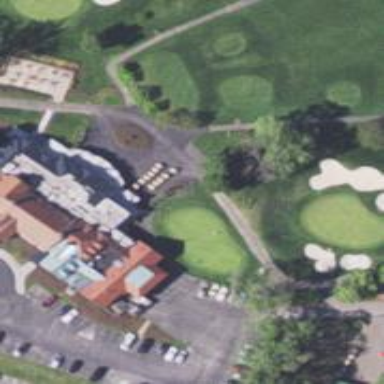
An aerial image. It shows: Path for both road and golf.